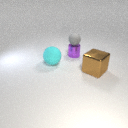
small purple metal cylinder below small gray rubber sphere